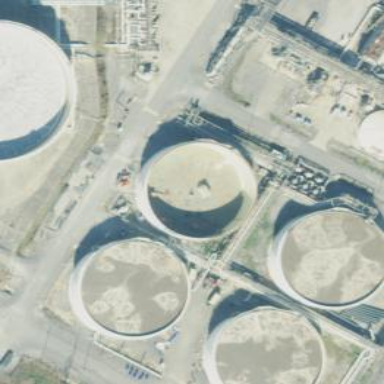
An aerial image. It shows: Storage tank building.